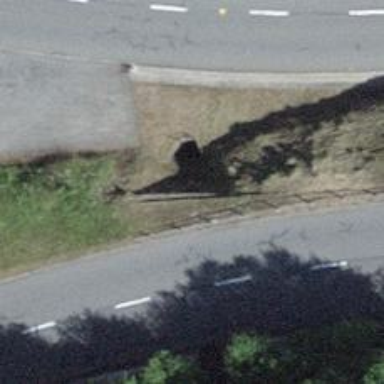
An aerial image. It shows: Culvert tunnel.